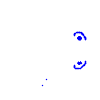
Particle: pion